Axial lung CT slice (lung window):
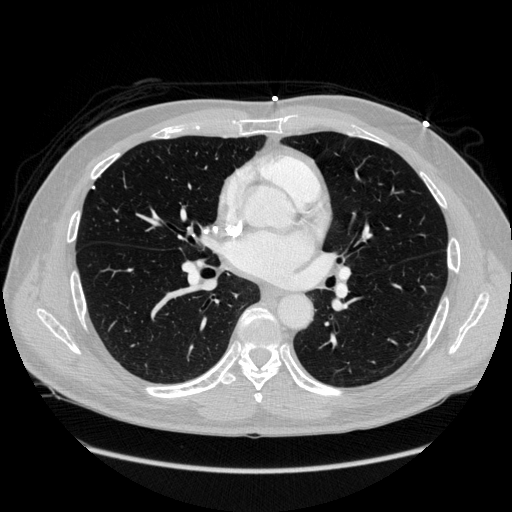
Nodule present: no